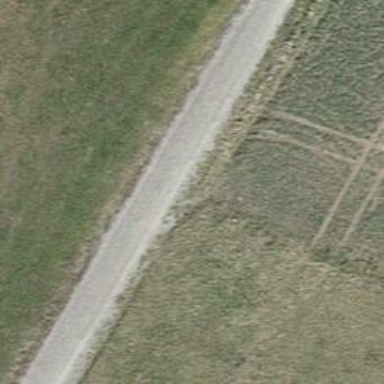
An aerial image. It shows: Compacted grade3 track.